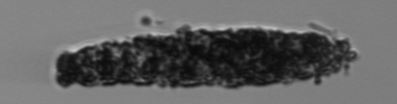
Label: fecal_pellet